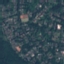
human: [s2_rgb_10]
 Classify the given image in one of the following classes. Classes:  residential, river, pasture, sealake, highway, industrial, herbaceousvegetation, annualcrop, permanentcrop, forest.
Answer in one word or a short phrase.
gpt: Residential